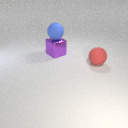
large blue rubber sphere above large purple metal cube